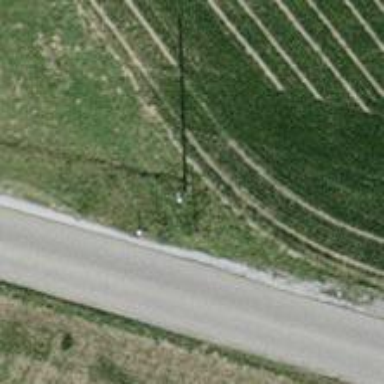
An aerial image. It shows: Power pole.